Question: I am working in a multi-layered web application that has ASP.NET MVC as its front-end client. A particular page of this web application is taking a very long time to load. Around 30 seconds.
I downloaded <URL>. I found out that the reason my application is slow.
It turns out it is because one particular method that I have does a load of work (takes time), and that same method gets called a total of 4 times.
Here is a screenshot from dotTrace showing the above:

The method in question is 'GetTasks()'. So in order to improve the speed of the web application I want to 'GetTasks()' for each request.
If my thinking is correct, this would really improve on the speed issues I am having.
My question is, how can I achieve this? I have never done such a thing before. For each new request, how can I cache the data returned from 'GetTasks()', and use that for all subsequent calls to 'GetTasks()'.
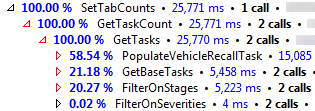
Answer: One of the most popsular solution is to cache results. I can shouw you my solution.
First of all install Nuget package: <URL>
Then you can use wrapper that I've created wrapper: <URL>. You can extract and interface or whatever.
Then you can use it like this:
'''
private readonly CacheManager cacheManager = new CacheManager();
// or injected via ctor
public IEnumerable<Task> GetTasks()
{
return this.cacheManager.Get("Tasks", ctx => this.taskRepository.GetAll());
}
public void AddTask(Task task)
{
this.taskRepository.Create(task);
/// other code
// we need to tell the cache that it should get fresh collectiion
this.cacheManager.Signal("Tasks");
}
'''